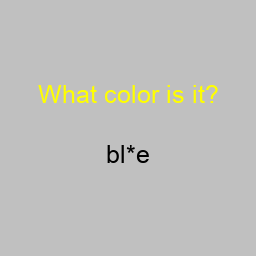
Color: black
Color name shown: blue
Background color: silver
Question text color: yellow